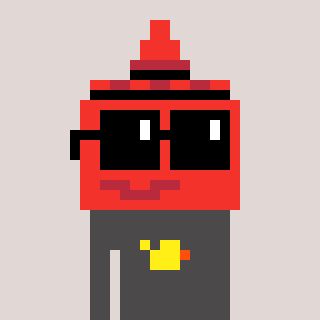
a pixel art character with square black sunglasses, a ketchup-shaped head and a grayscale-colored body on a warm background